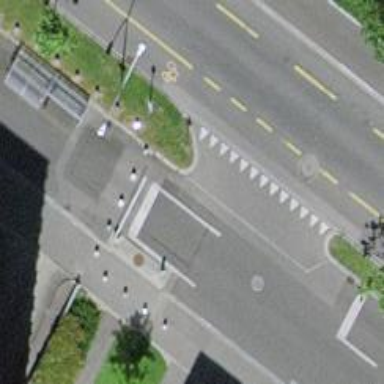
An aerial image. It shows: Lift gate barrier.